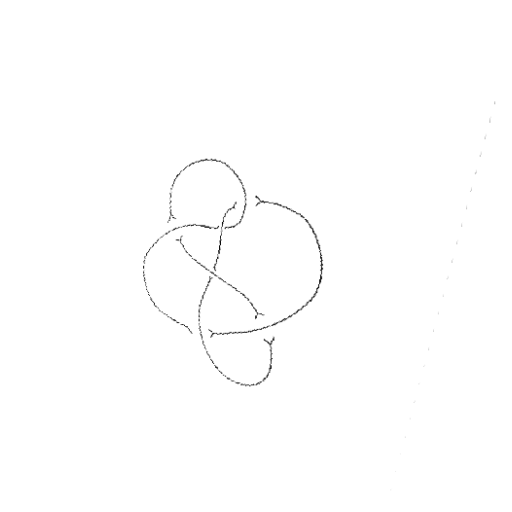
Crossing number: 6